Brain MRI, t1w sequence, axial 2D slice.
Patient: age 27, sex F, weight 90 kg, height 1.9 m
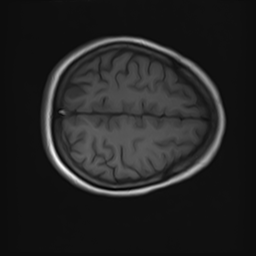